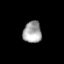
Tissue: prostate
Cell type: T cells
Senescence score: 0.1793
Nuclear area (px): 389
Mean DAPI intensity: 164.558